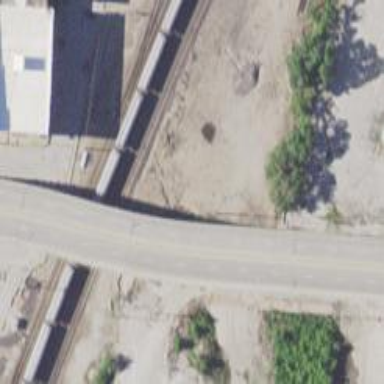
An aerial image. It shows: Viaduct bridge over residential road.